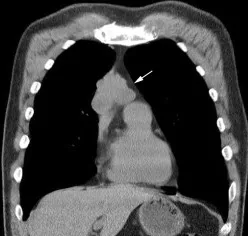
Preoperative chest radiology of lesion. (a) Chest CT image showed a well-defined mass in right anterior mediastinum (white arrow). The tumor was observed to adhere to the wall of great vessel.
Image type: radiology (ct)